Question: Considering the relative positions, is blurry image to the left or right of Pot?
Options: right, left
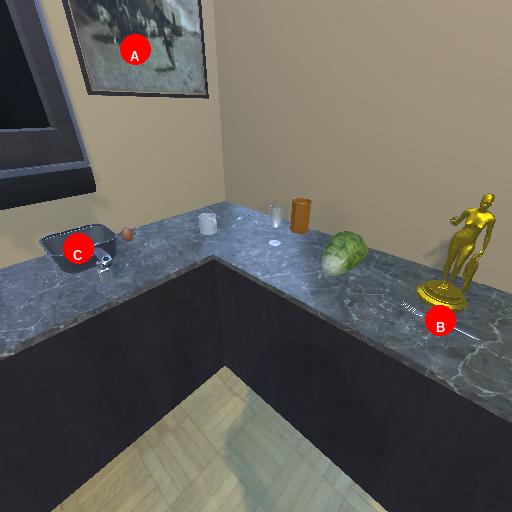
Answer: right